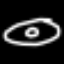
Label: donut